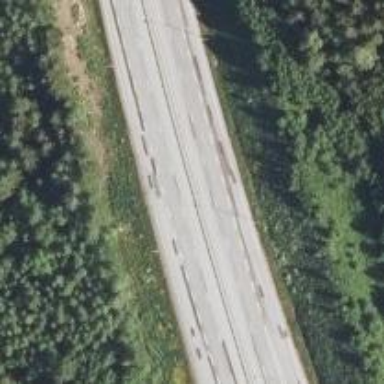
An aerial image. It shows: Asphalt road classified as trunk highway.